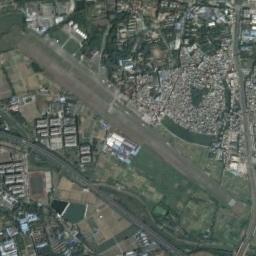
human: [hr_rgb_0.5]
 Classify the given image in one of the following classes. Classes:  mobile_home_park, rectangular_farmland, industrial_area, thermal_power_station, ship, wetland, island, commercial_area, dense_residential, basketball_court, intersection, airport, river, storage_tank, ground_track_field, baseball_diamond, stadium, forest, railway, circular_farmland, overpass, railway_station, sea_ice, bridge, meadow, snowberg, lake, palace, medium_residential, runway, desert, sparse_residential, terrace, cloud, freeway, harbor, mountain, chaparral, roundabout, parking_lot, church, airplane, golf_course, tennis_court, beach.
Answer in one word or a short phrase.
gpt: airport